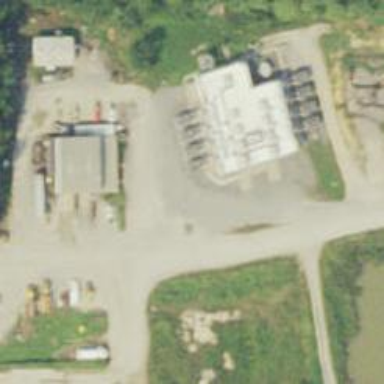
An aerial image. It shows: Generator is pictured.